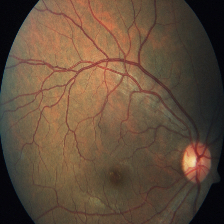
Diabetic retinopathy grade: Severe